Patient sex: M
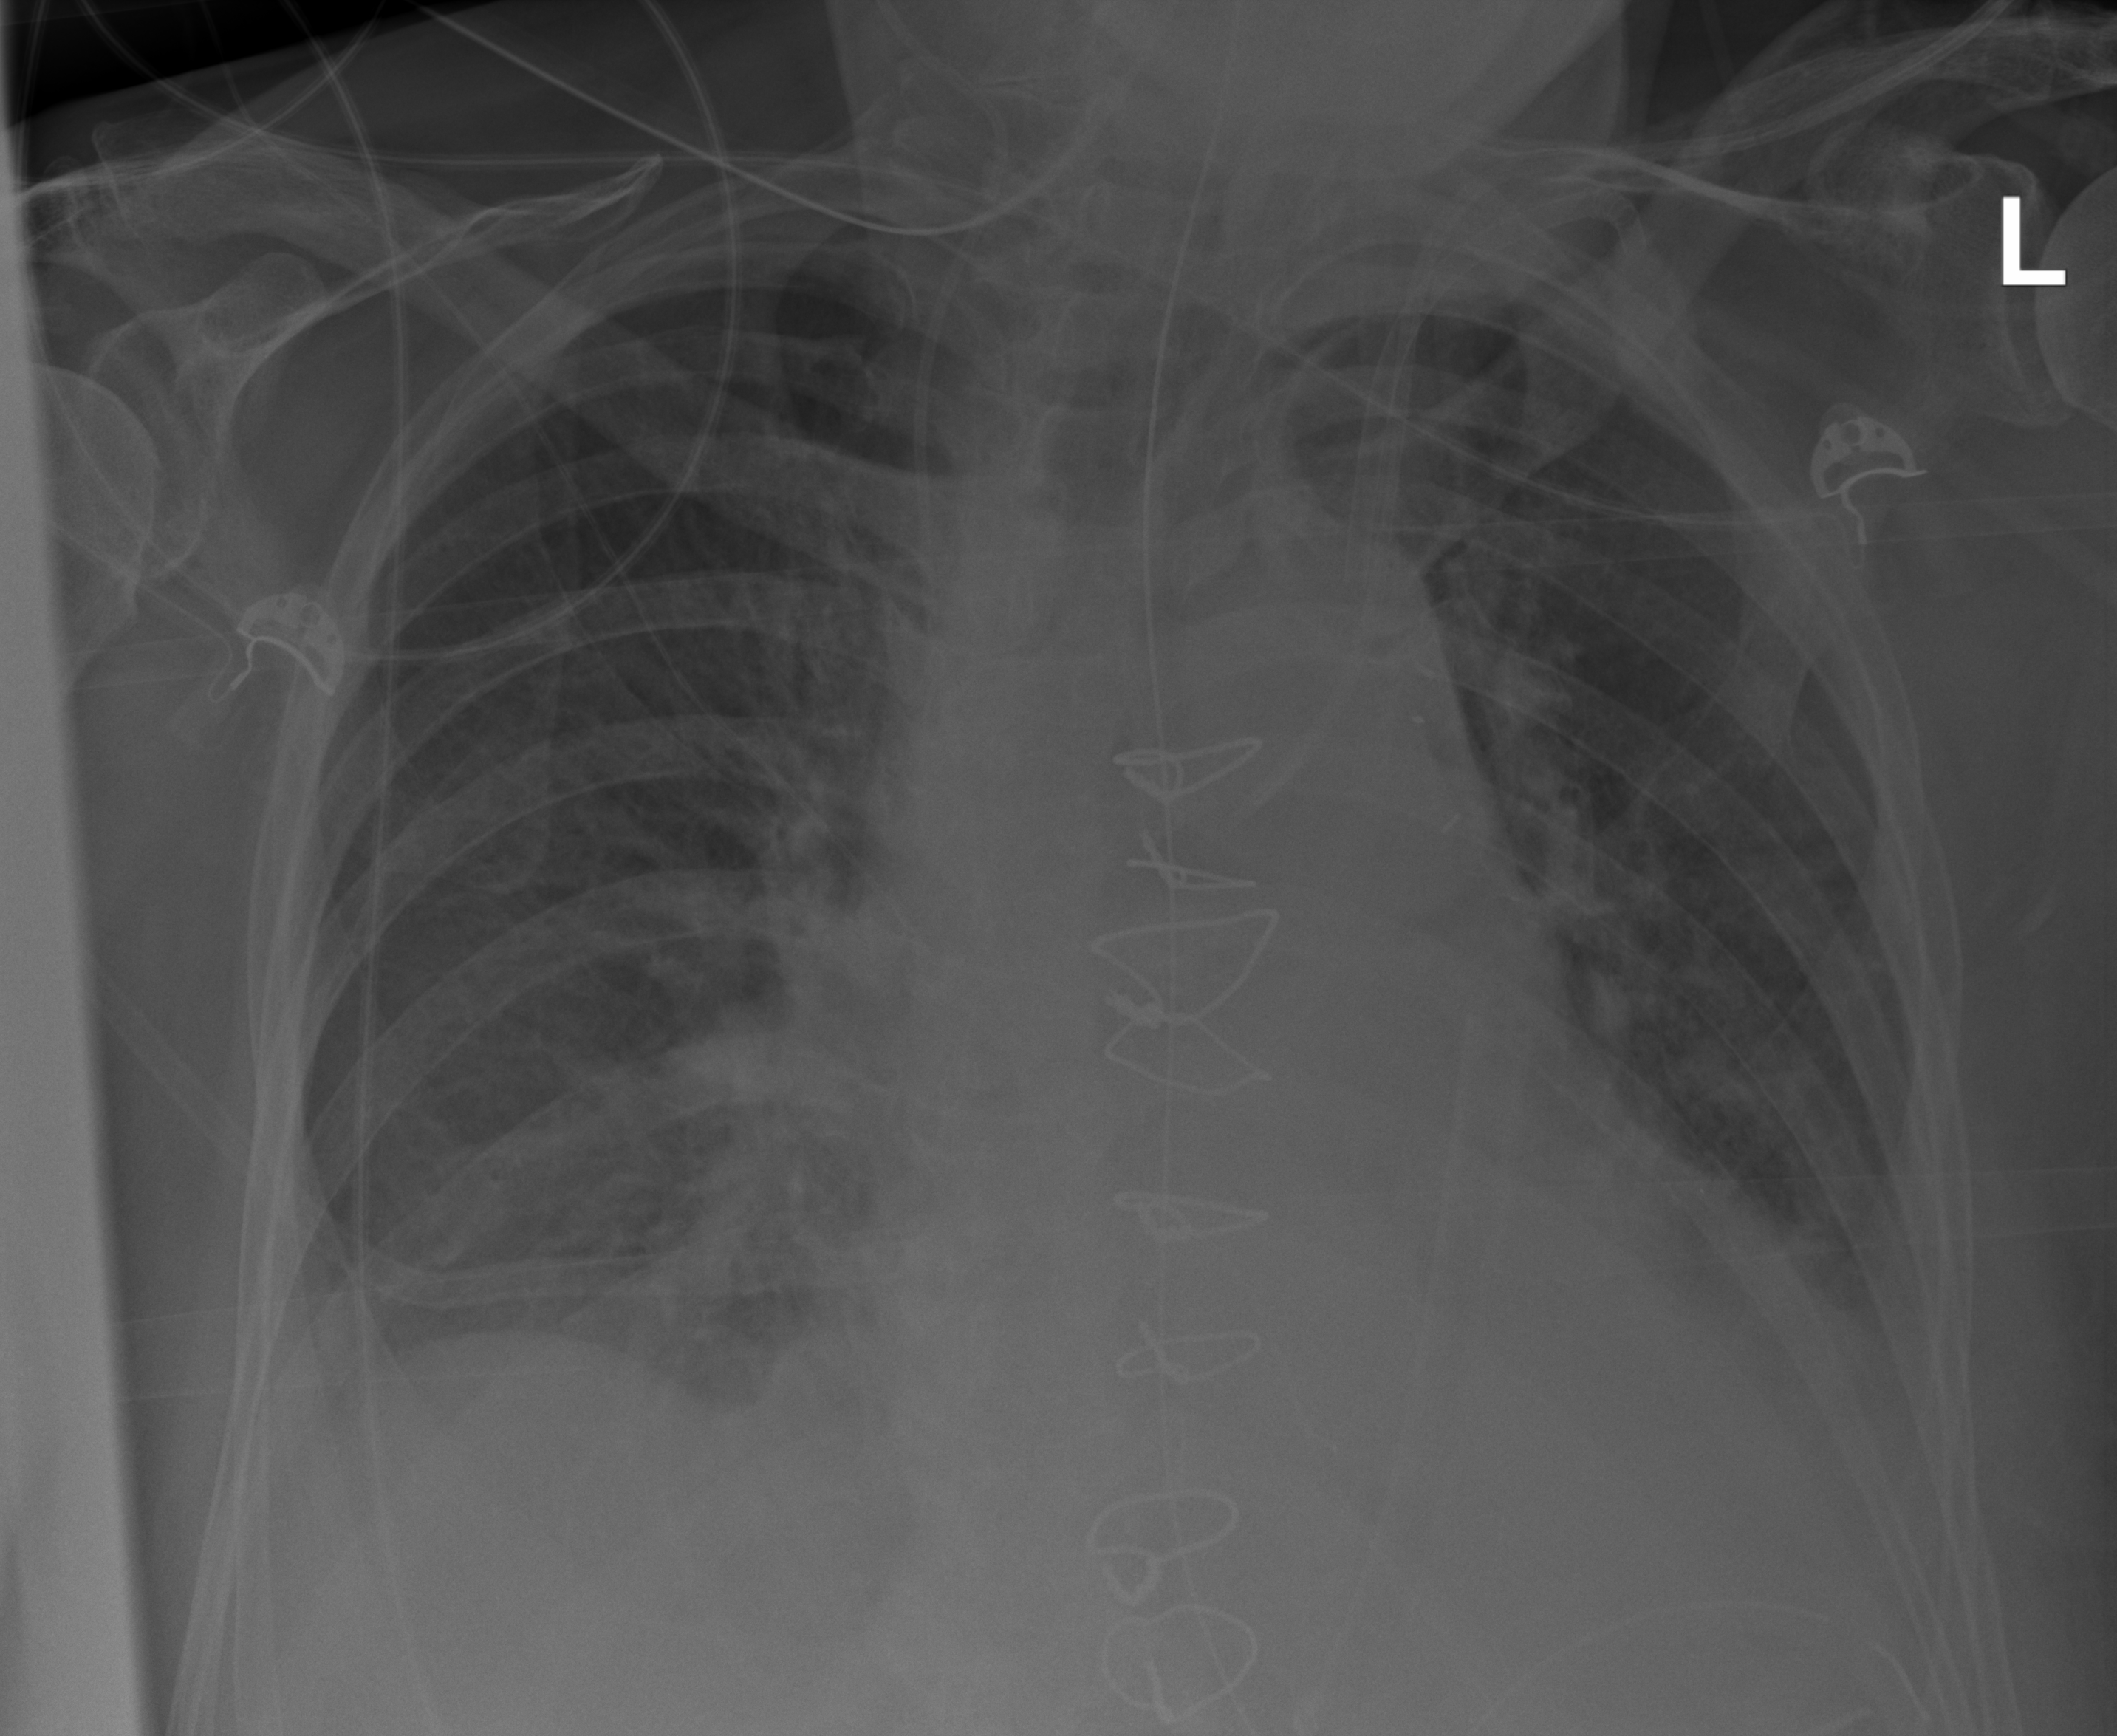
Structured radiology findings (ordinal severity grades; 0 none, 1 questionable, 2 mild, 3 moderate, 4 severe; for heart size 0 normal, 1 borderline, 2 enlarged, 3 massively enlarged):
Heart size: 2
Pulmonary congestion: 2
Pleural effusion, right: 2
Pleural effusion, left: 2
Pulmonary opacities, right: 0
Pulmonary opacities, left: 2
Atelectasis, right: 2
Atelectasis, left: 2